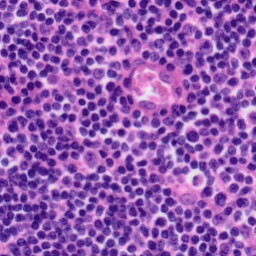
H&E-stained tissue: Tonsil